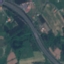
Land use / land cover class: Highway